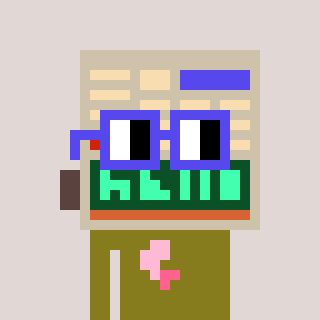
a pixel art character with square blue glasses, a calculator-shaped head and a gunk-colored body on a warm background